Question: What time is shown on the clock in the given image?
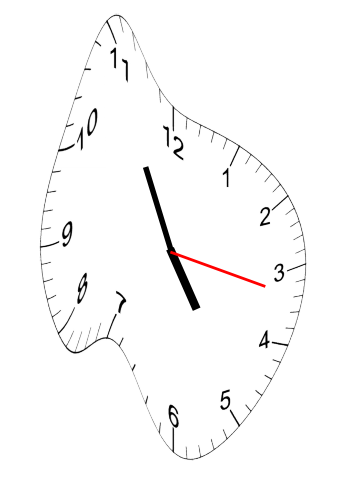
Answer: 04:55:17